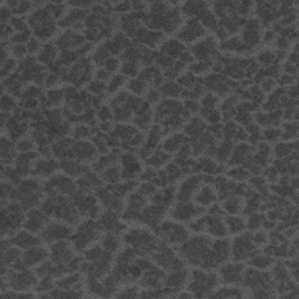
Label: frost